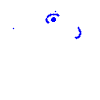
Particle: pion